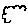
Label: cloud